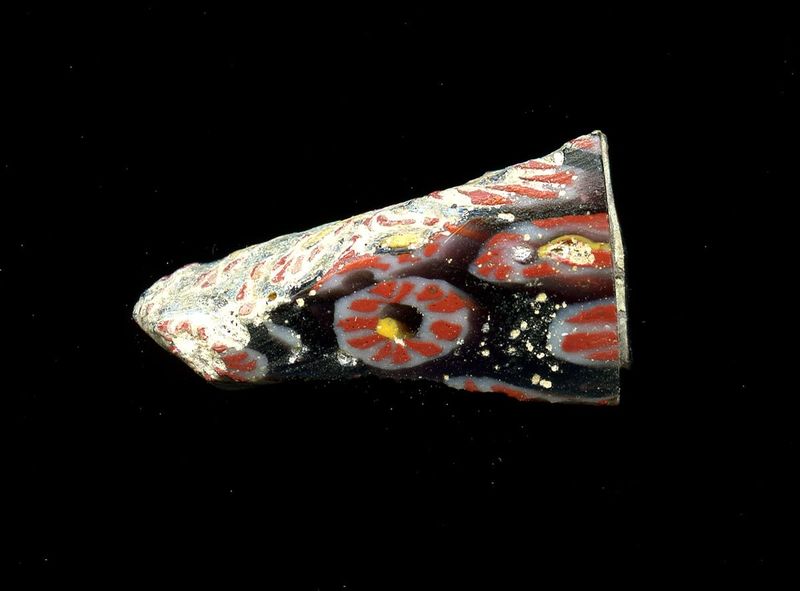
Titel: Fragment eines Gefäßes
Standort: Hamburg
Institution: Museum für Kunst und Gewerbe Hamburg
Schlagwörter: glas, antike, technik, kaiserzeit, aufbewahrung, blumenornamente, gefäß, behälter, frühe kaiserzeit, prinzipat, römische, millefiori, mittlere, späte